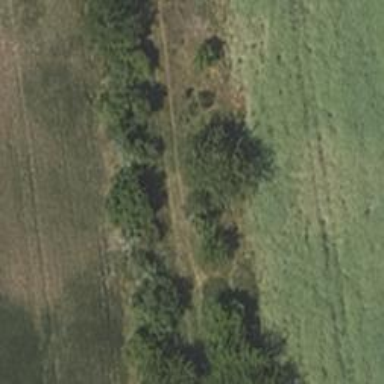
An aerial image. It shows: Row of deciduous broadleaved trees.